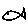
Label: fish